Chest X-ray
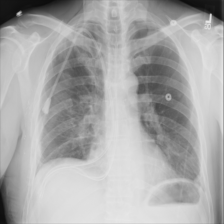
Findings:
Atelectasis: negative
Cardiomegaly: negative
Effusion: negative
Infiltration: negative
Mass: negative
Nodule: negative
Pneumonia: negative
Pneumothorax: positive
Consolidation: negative
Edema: negative
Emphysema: negative
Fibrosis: negative
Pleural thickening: negative
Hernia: negative